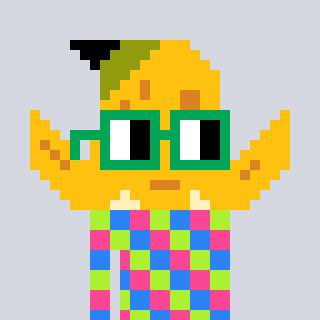
a pixel art character with square green glasses, a banana-shaped head and a blue-colored body on a cool background